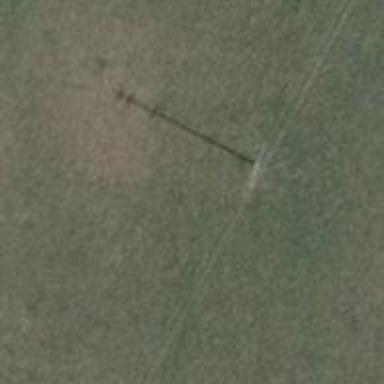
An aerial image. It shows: Power pole.